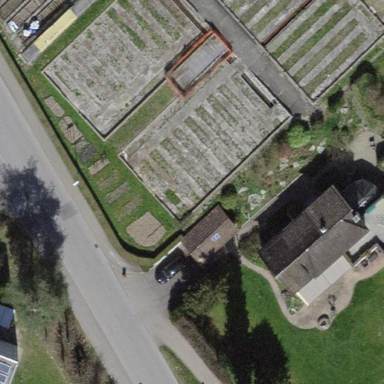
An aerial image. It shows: Greenhouse.